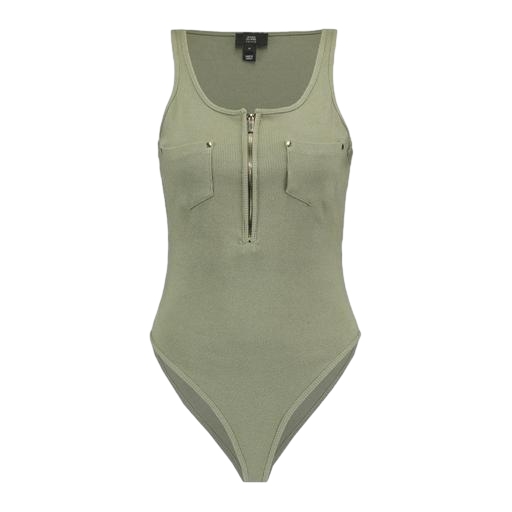
green zip front, green zip-front vest, moss green tank top, white background